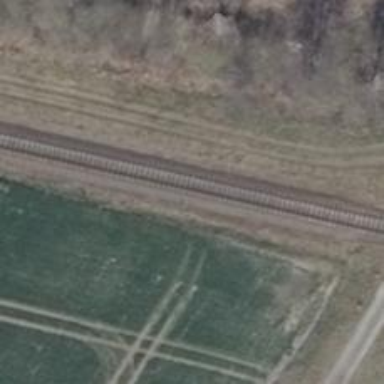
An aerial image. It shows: Solitary milestone along the railway.